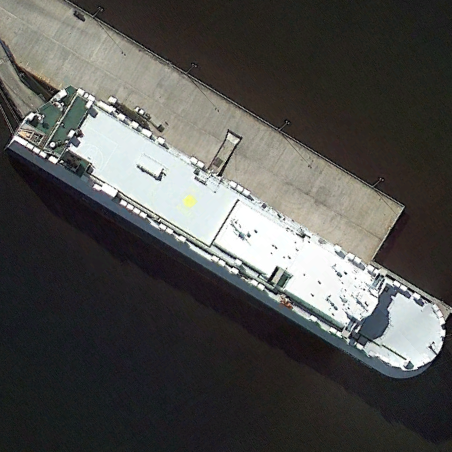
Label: civil